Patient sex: F
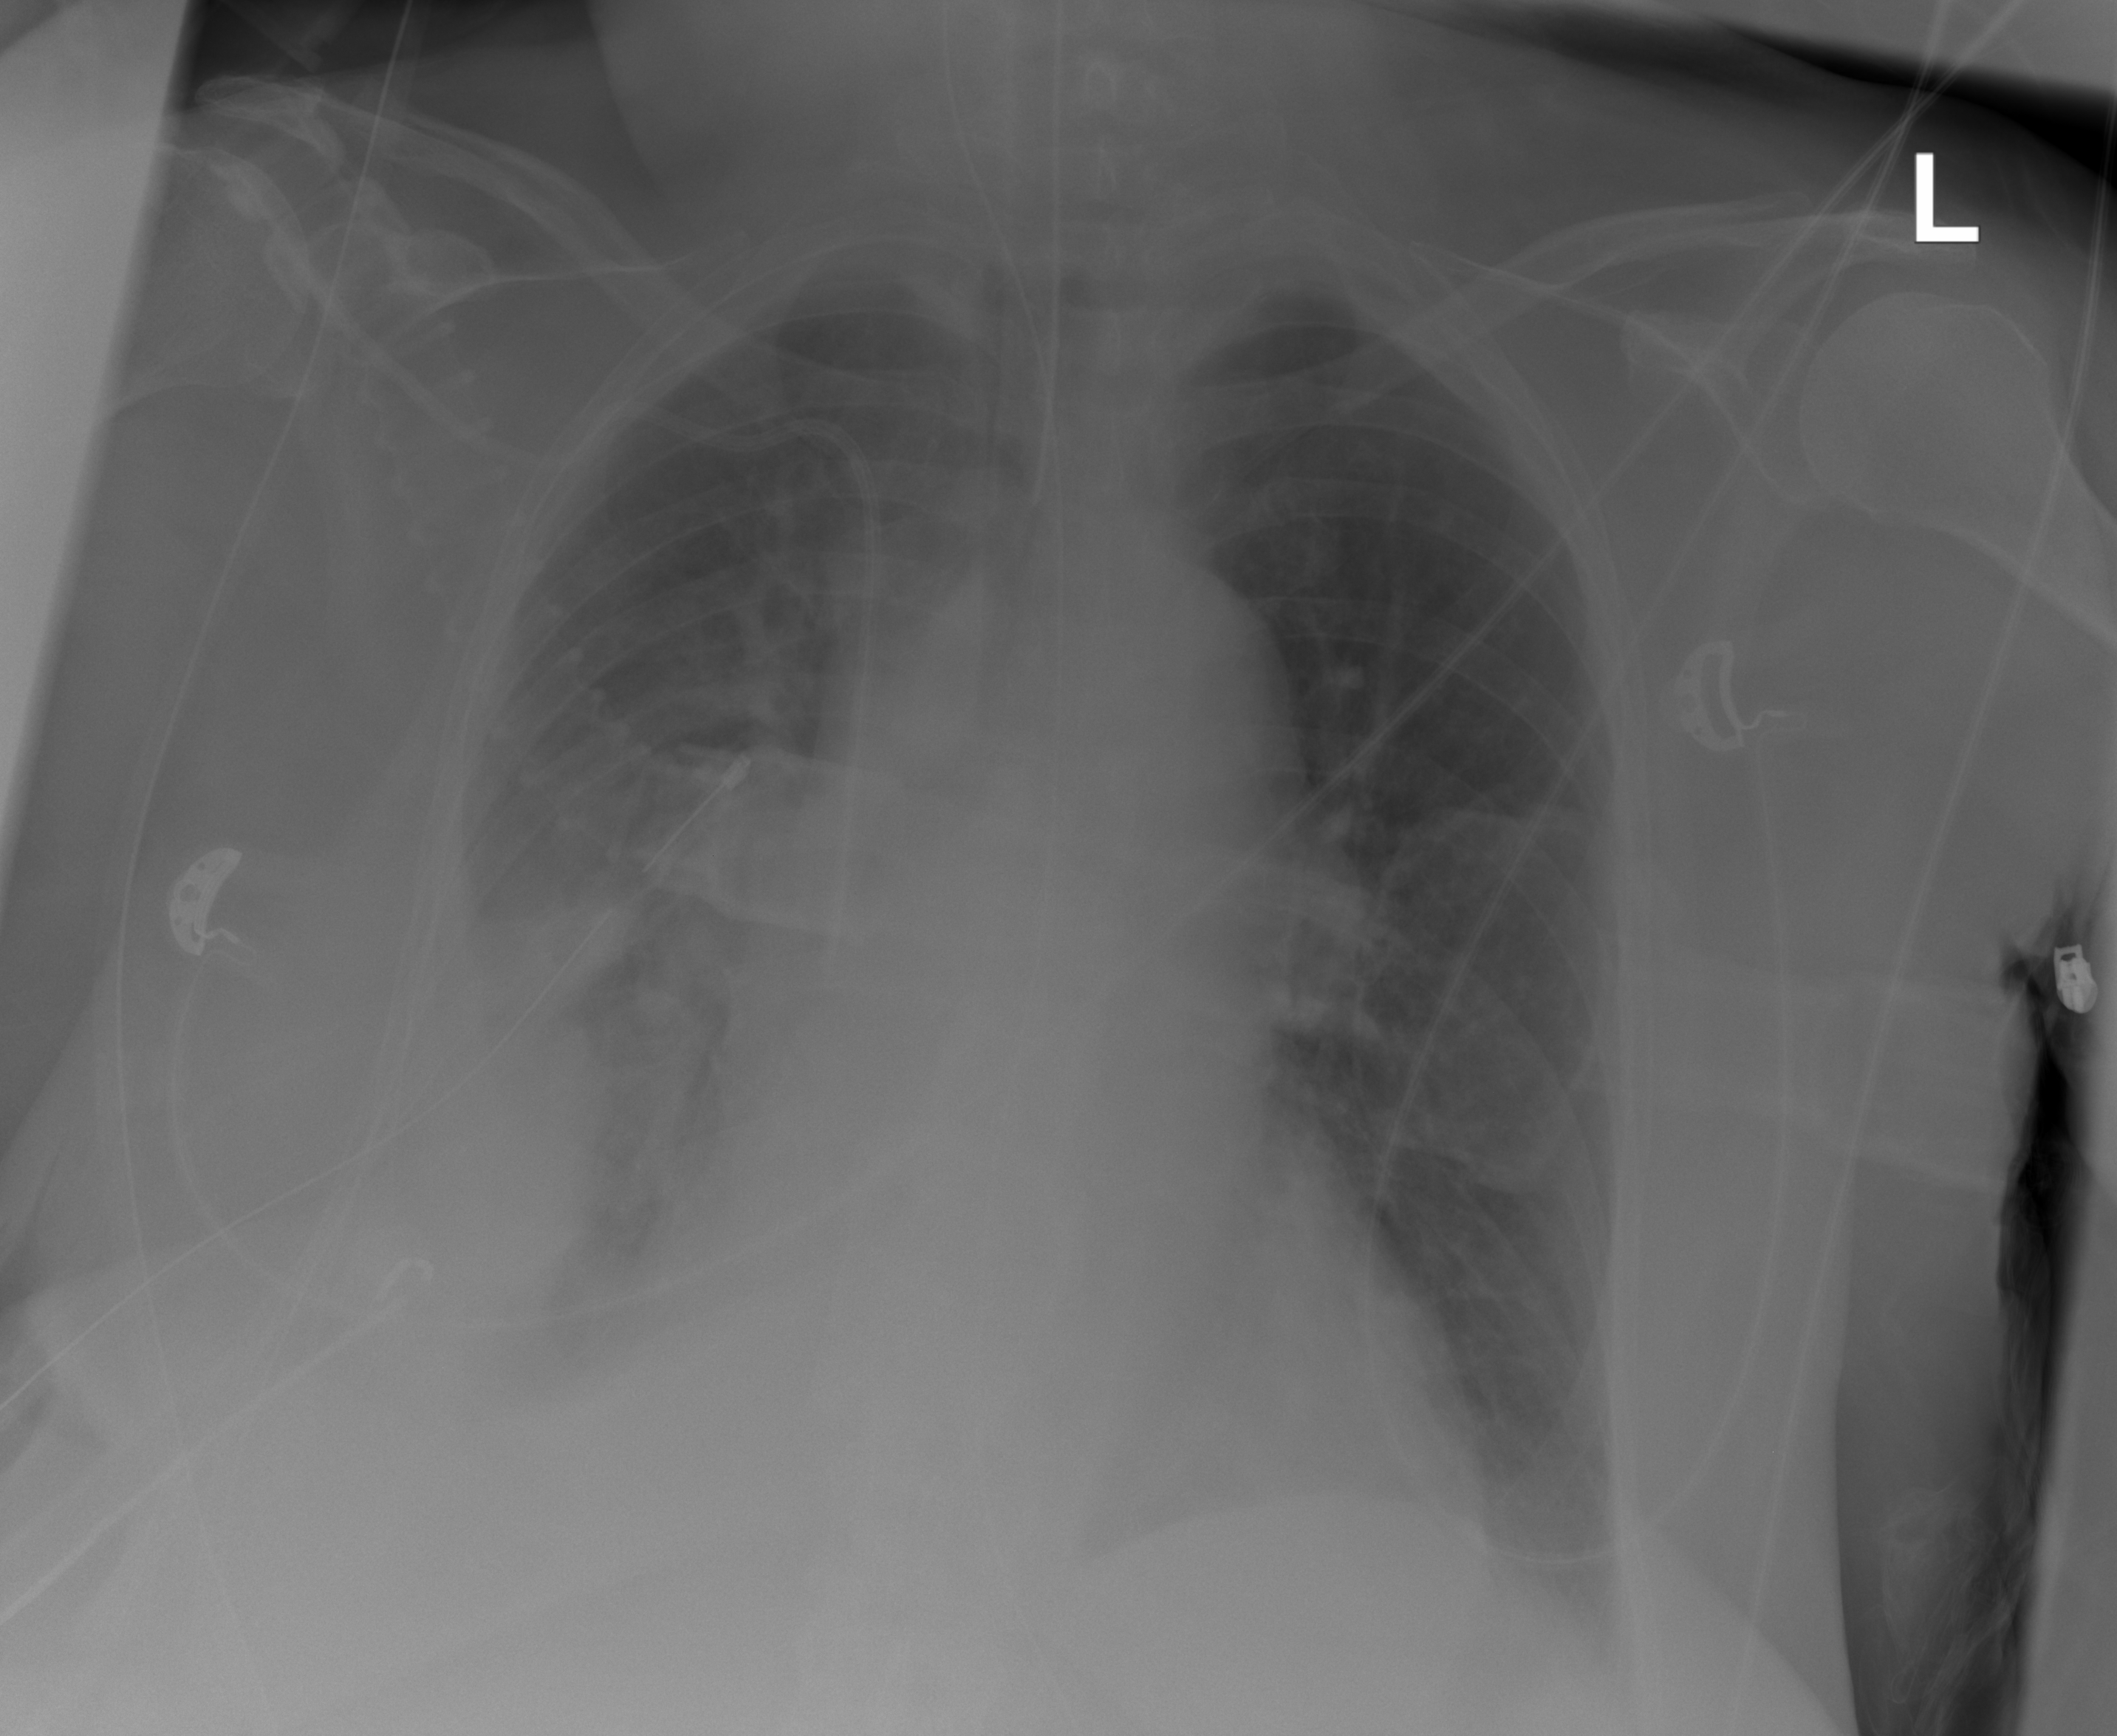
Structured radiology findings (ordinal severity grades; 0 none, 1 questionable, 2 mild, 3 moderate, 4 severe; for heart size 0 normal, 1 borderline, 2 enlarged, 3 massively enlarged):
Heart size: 1
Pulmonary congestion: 2
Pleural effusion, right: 2
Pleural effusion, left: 0
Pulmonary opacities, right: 1
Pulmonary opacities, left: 0
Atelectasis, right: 2
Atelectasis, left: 0